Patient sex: M
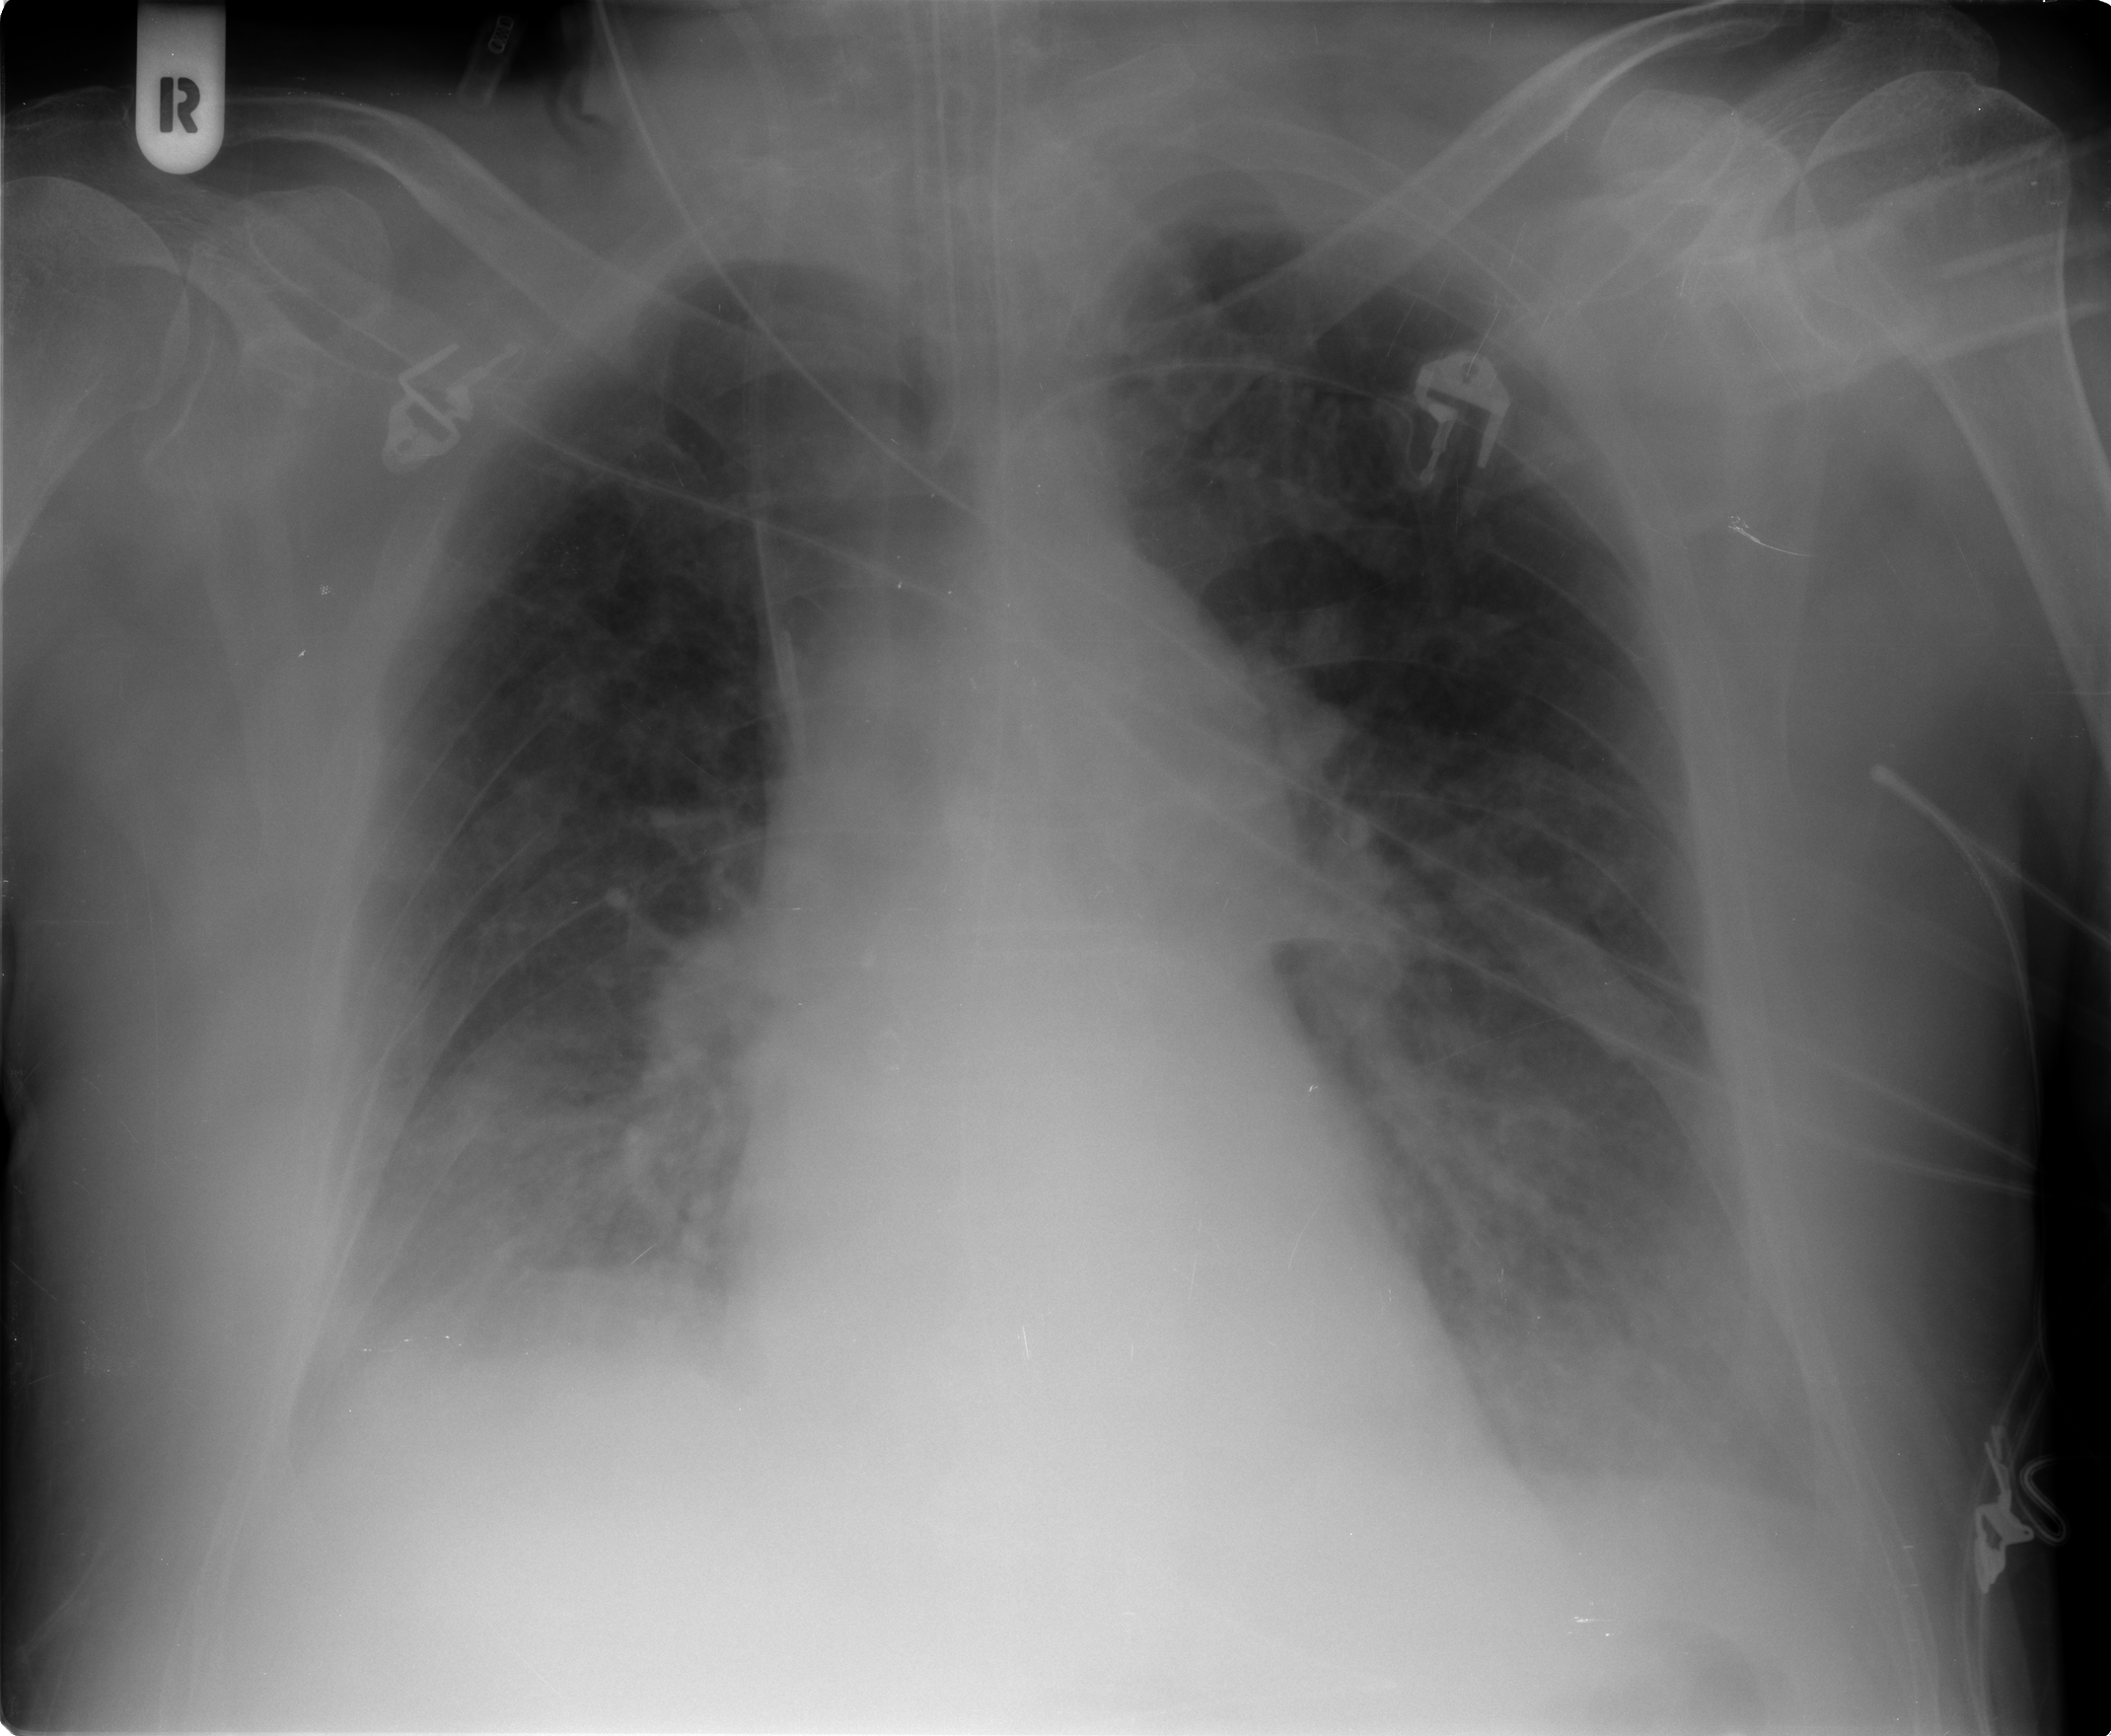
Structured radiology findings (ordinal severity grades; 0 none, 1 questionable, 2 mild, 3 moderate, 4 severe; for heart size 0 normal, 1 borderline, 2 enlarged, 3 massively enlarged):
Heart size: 0
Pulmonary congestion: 2
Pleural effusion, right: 2
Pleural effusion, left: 2
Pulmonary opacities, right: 2
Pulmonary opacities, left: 2
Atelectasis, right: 2
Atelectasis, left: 2